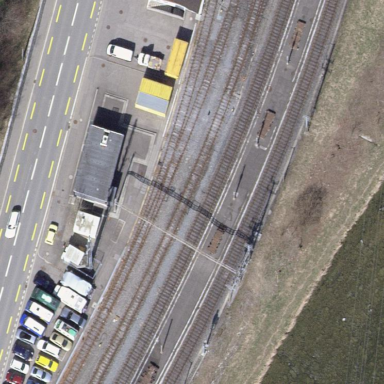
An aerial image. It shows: Platform for public transport and railway.